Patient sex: F
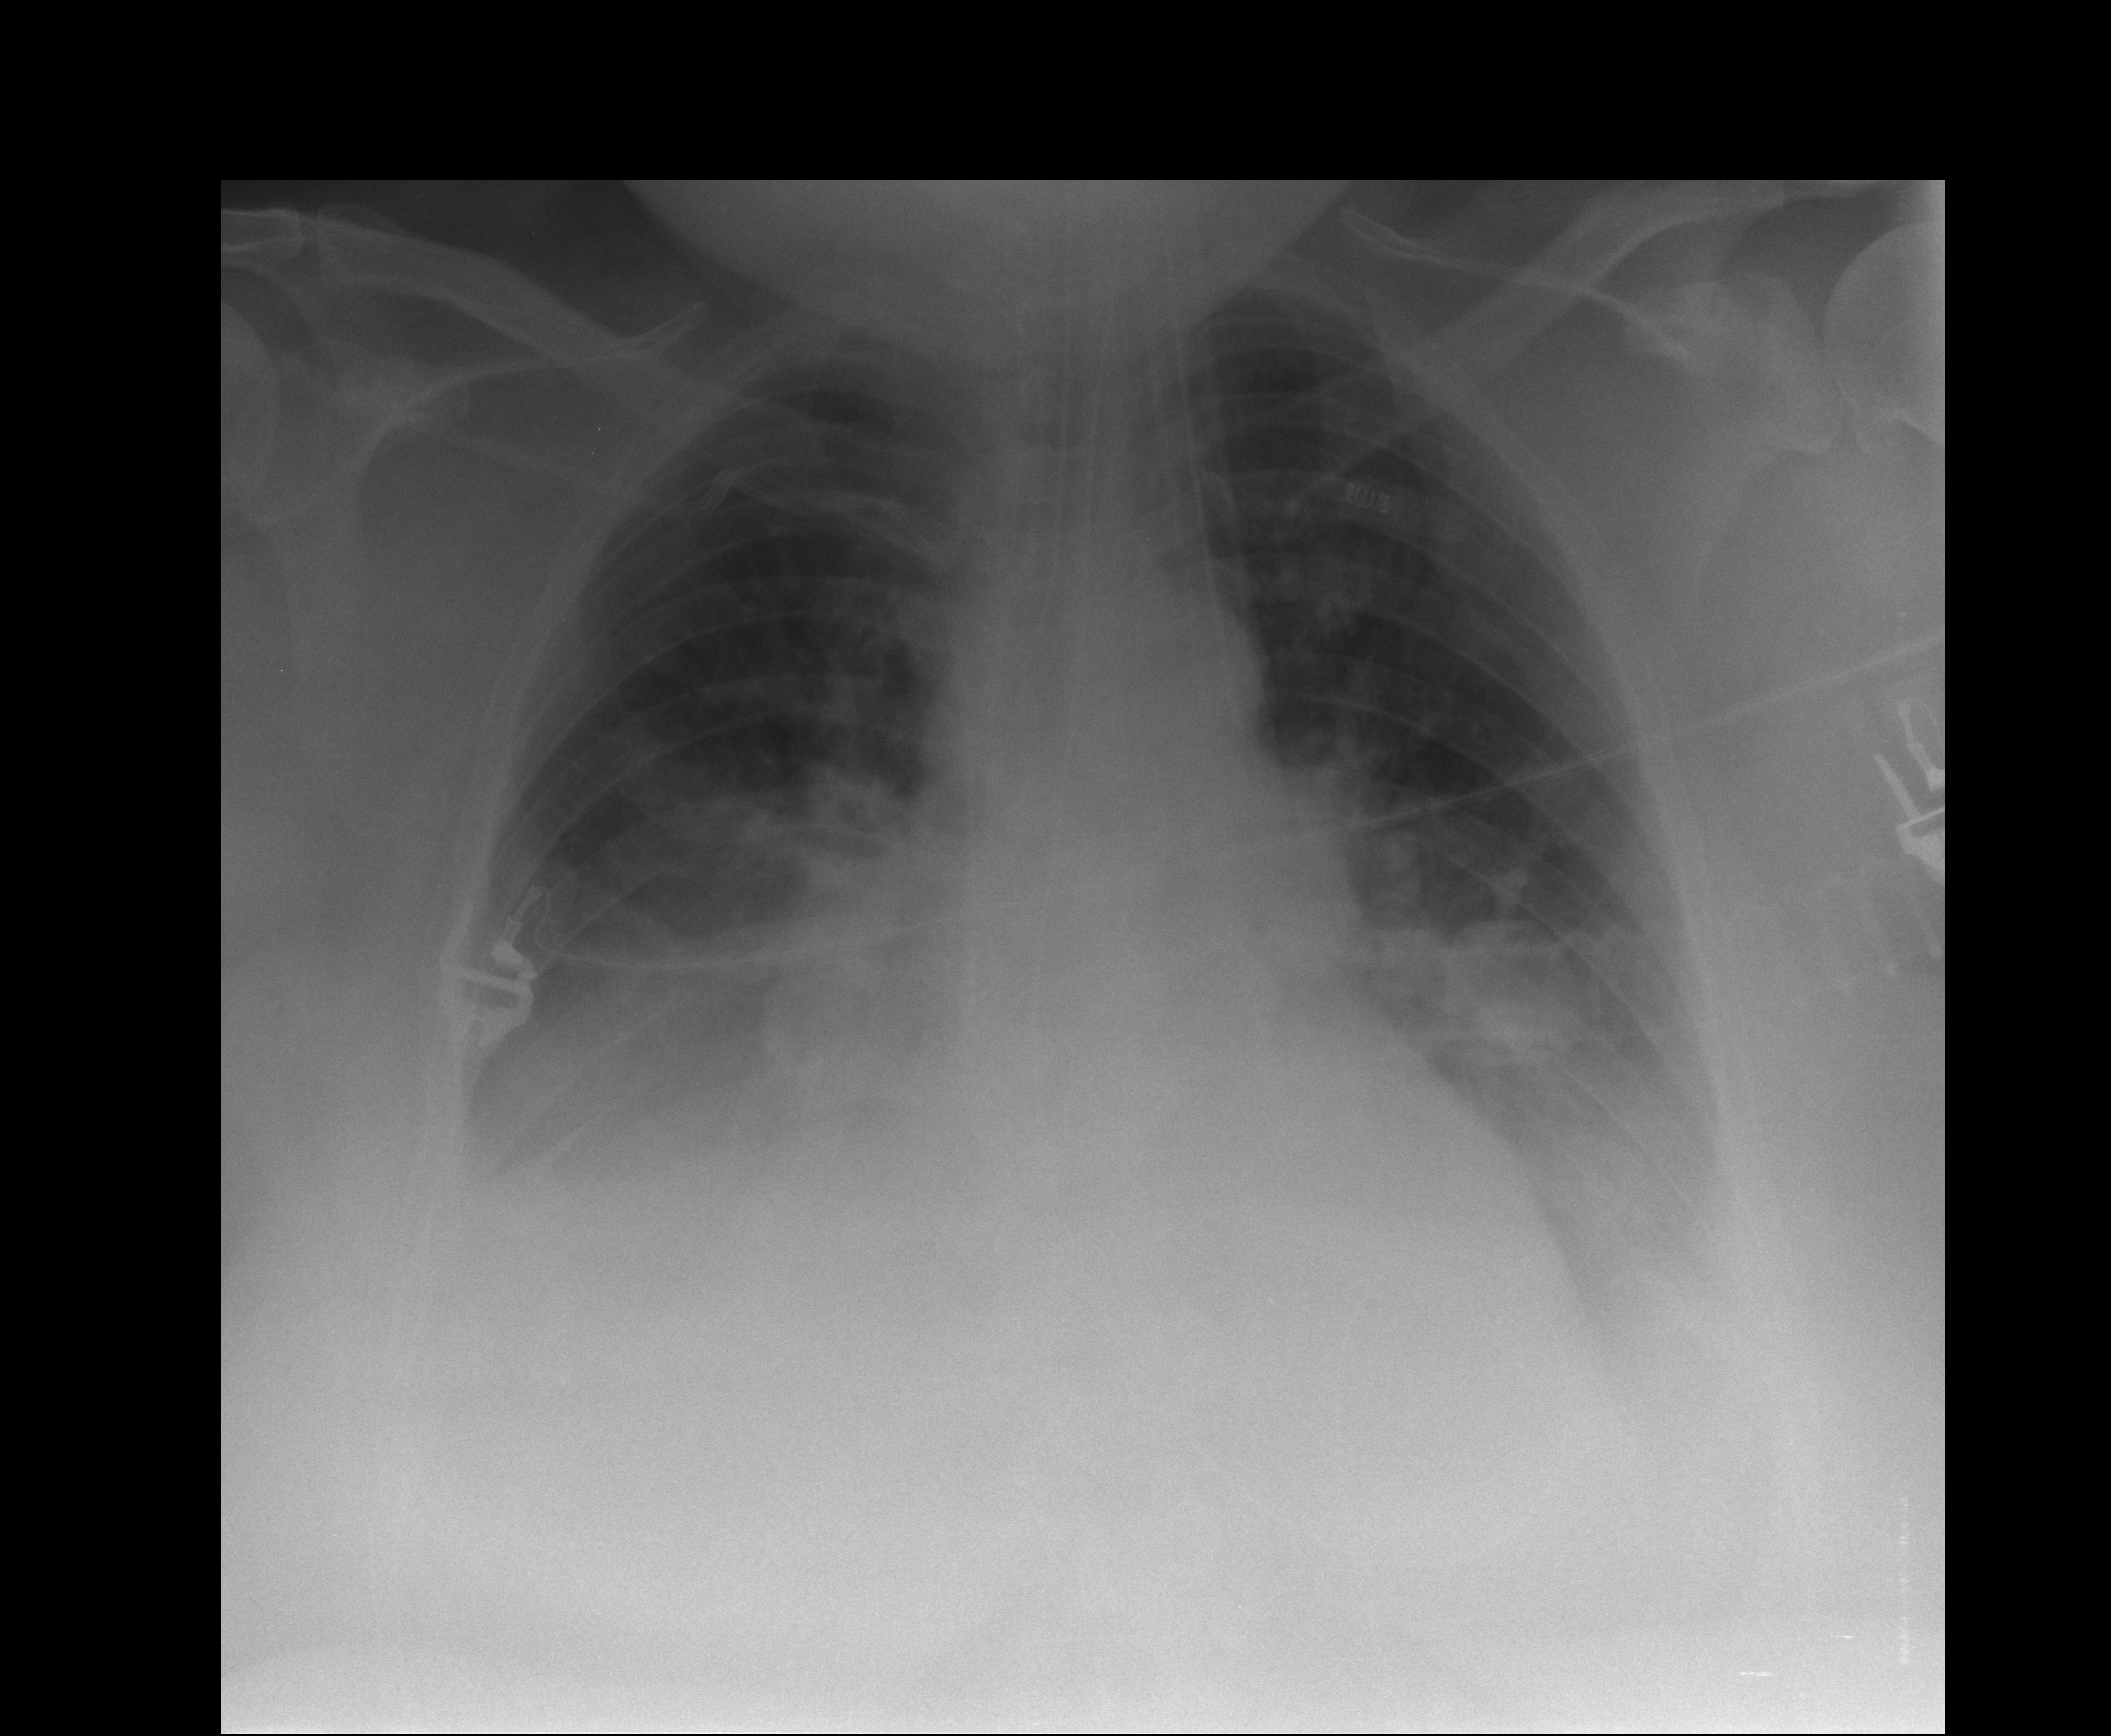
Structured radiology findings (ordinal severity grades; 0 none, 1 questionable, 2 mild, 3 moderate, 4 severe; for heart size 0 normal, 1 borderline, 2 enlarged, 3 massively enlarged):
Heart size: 0
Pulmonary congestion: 3
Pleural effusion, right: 3
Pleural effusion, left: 2
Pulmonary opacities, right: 2
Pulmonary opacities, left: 2
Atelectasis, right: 2
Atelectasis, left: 2